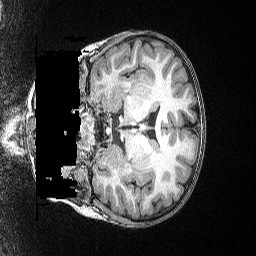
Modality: T1w
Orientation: coronal
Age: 66
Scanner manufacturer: siemens
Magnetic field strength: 3 T
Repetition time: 2.5 s
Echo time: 0.00347 s